Field crop: maize
Growth stage: 2
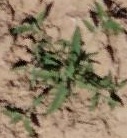
Species: atriplex